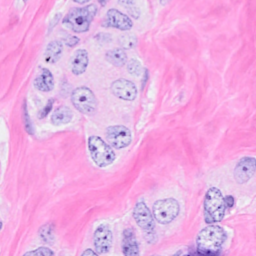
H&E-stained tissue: Breast